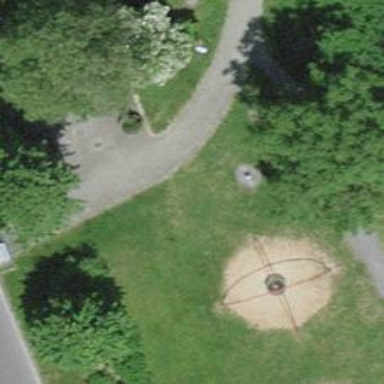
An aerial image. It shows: Playground with springy equipment.